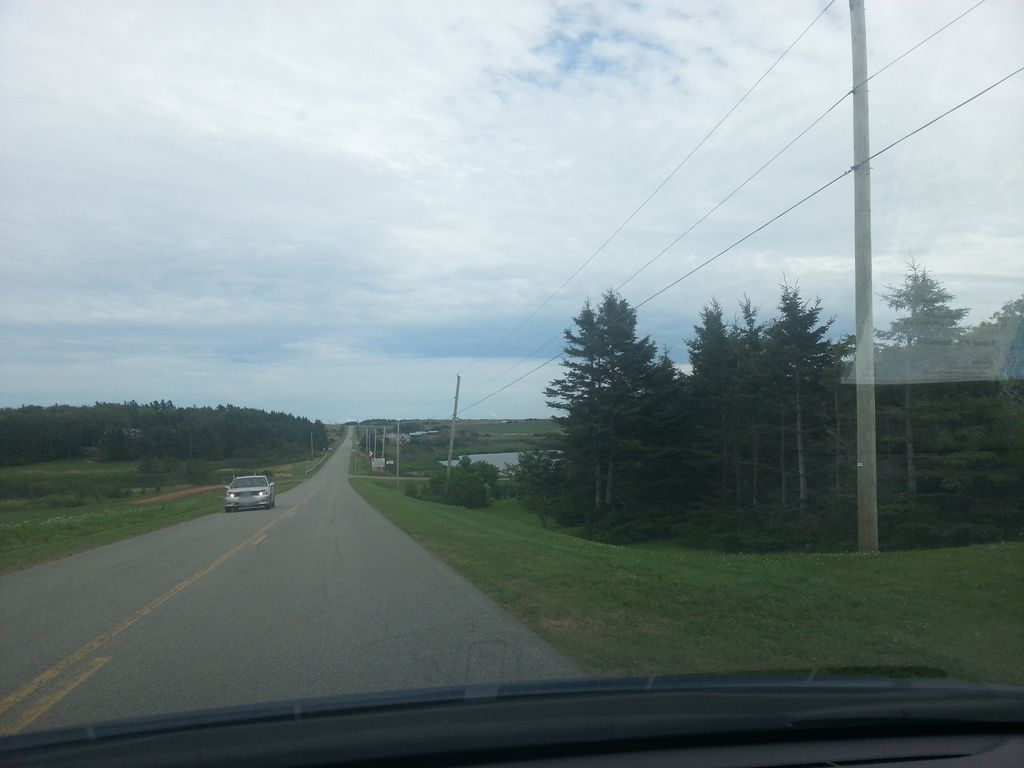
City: charlottetown